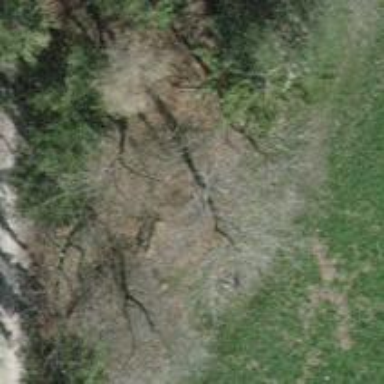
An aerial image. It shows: Brown bench in the vicinity.